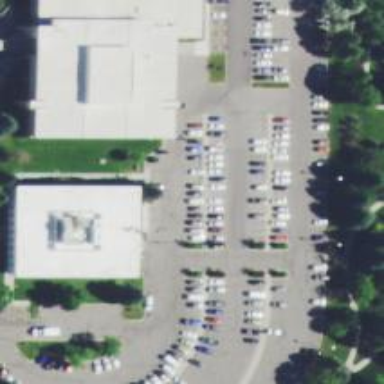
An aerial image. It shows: Parking space.